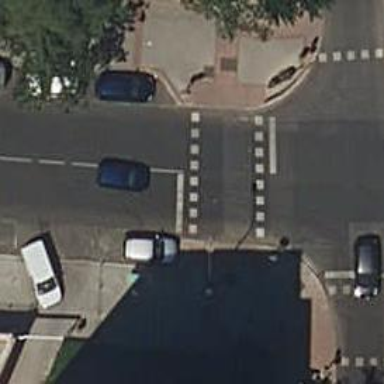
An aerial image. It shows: Road with traffic signals.